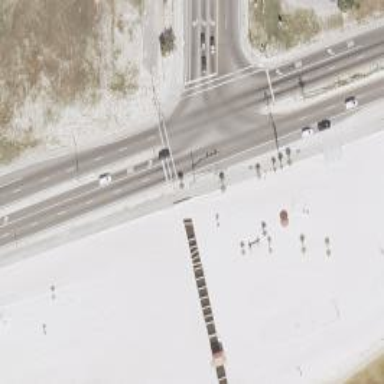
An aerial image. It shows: Crossing with marked lines on the road.